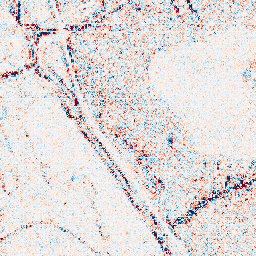
Category: wavelet
Decomposition family: wavelet_reverse_biorthogonal
Decomposition parameters: wavelet: rbio1.3
level: 1
Upsampling method: area
Upsampling parameters: scale: 4
Upsampling scale: 4